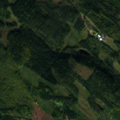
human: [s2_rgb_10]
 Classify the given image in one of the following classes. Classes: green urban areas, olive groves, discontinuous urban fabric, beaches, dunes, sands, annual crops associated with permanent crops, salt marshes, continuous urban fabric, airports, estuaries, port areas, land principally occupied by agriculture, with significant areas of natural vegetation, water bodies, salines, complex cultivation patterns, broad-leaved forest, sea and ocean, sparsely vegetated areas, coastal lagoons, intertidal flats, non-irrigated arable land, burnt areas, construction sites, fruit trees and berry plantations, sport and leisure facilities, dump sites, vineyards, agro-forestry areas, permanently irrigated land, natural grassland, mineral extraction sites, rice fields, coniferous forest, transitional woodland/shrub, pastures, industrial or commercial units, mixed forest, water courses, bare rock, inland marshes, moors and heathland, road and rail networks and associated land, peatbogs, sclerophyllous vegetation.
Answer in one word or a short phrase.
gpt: coniferous forest, mixed forest, transitional woodland/shrub